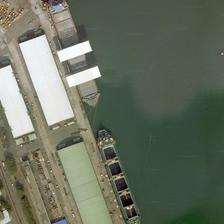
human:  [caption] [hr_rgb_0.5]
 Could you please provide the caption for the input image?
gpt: two long boats are next to a dock with three warehouses .

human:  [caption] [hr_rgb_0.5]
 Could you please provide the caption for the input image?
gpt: two long boats is moored on the shore .

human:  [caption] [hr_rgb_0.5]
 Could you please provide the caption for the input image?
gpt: two boats were docked on the shore, and on the shore we could see some workers being busy .

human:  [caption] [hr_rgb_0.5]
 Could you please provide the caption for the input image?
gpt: two long boats are parked next to a dock .

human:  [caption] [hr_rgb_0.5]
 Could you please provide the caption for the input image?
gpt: two long boats are next to a dock with three warehouses .